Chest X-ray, AP view. Patient: 47 years old, sex F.
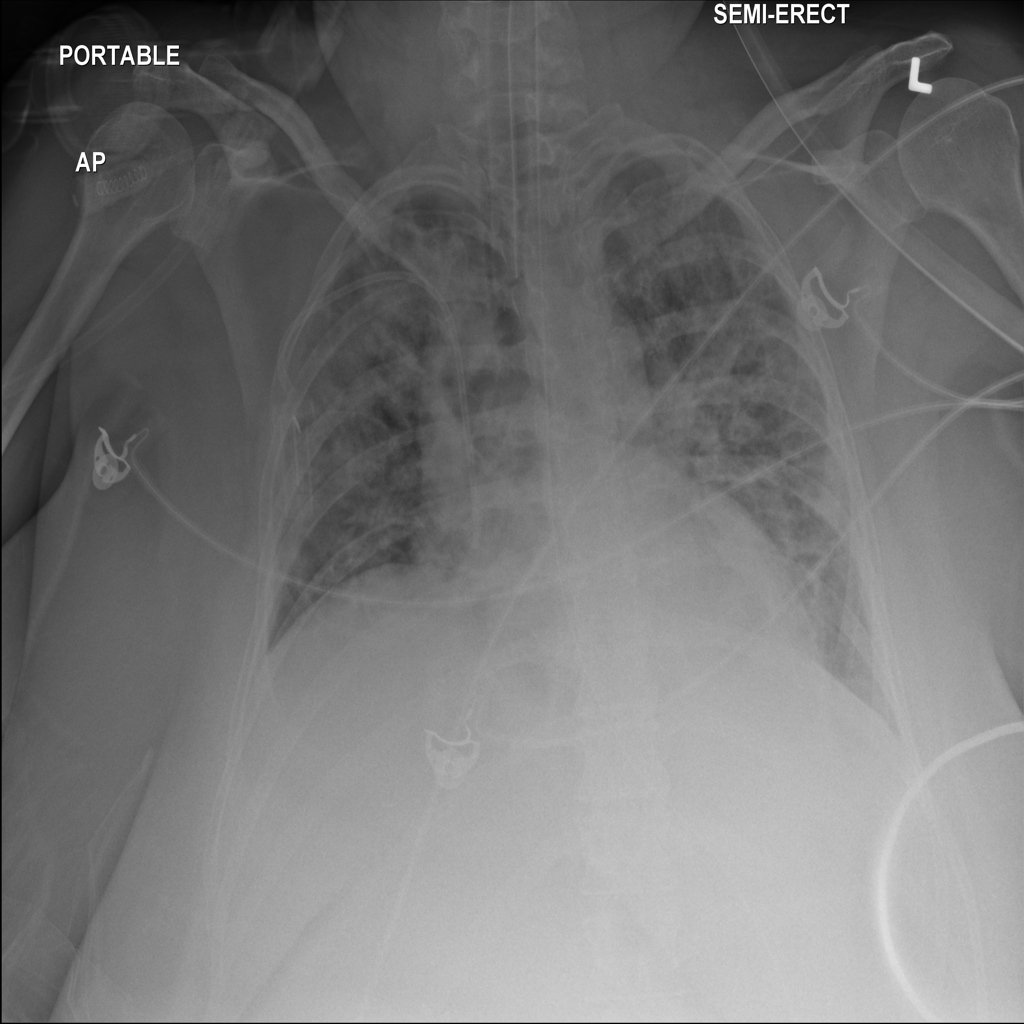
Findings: Atelectasis, Edema